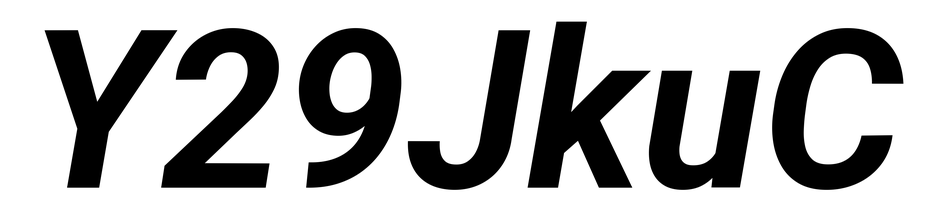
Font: Roboto-Italic_Bold_Italic